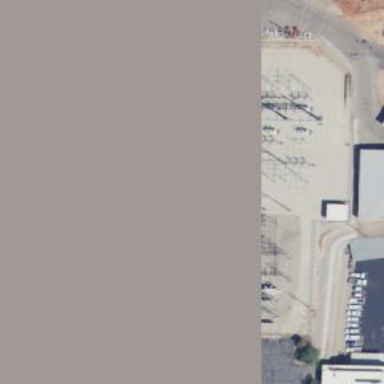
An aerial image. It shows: Switch tower for power distribution.